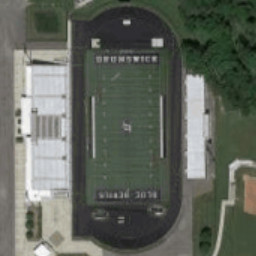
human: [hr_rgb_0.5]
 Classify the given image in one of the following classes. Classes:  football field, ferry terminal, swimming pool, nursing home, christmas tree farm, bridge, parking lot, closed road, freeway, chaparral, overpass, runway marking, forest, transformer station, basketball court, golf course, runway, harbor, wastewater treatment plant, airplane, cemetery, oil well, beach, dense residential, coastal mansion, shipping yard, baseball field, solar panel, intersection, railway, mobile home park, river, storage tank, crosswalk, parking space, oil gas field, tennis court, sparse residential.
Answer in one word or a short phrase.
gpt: football field